Field crop: tomato
Growth stage: 1
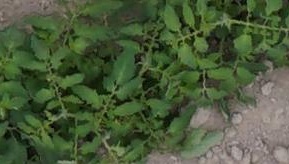
Species: tomato